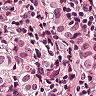
Metastatic tissue present: yes